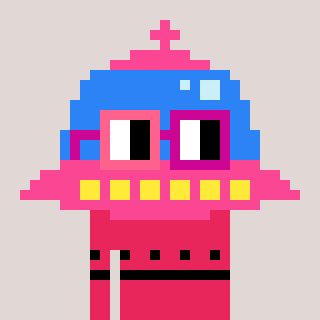
a pixel art character with square pink and red glasses, a ufo-shaped head and a redpinkish-colored body on a warm background